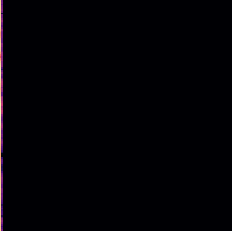
Sound class: Rain